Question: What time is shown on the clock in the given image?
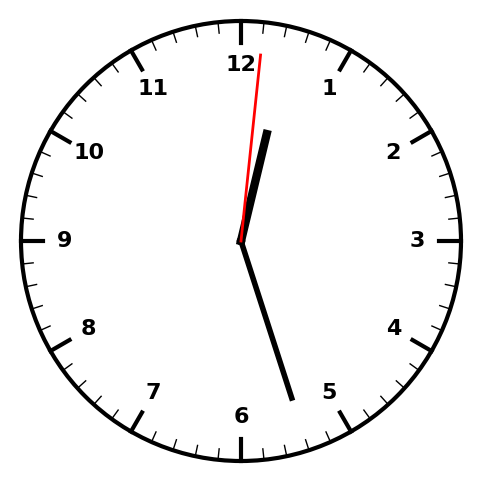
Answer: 12:27:01